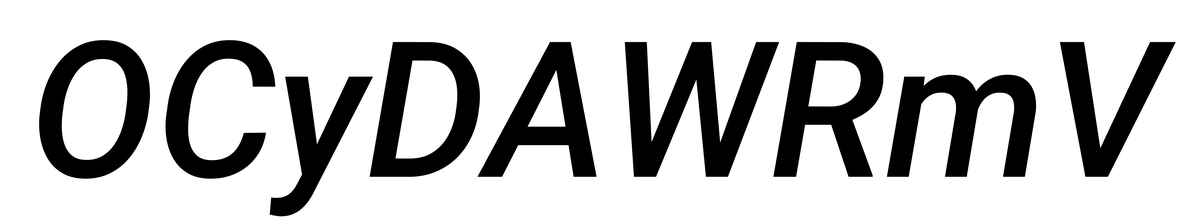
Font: Roboto-Italic_Medium_Italic